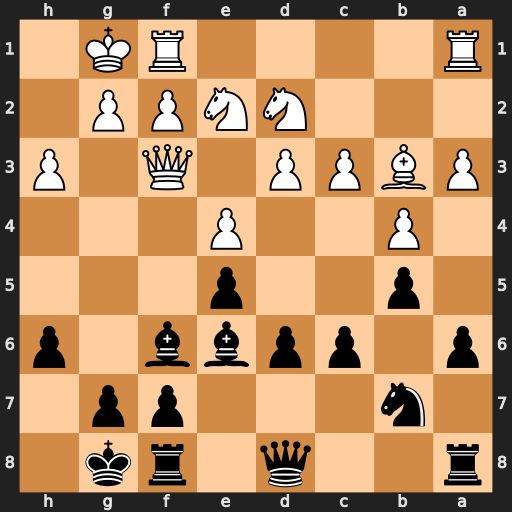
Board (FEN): r2q1rk1/1n3pp1/p1ppbb1p/1p2p3/1P2P3/PBPP1Q1P/3NNPP1/R4RK1
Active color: b
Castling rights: -
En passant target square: -
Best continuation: Bg5 Bxe6 fxe6 Qg4 Bxd2